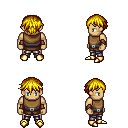
a pixel art fantasy rpg character, male body template, human, tanned skin, leather chest armor, metal pants, blonde short bangs hairstyle, cloth bracers, gold boots, four views (front, back, left, right), 2x2 character sprite sheet, small pixel art, hard edges, no anti-aliasing